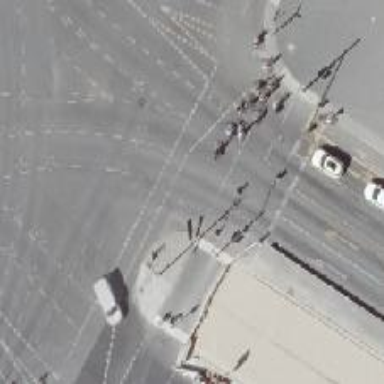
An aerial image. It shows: Footway located on traffic island.